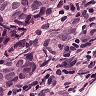
Metastatic tissue present: yes